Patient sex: M
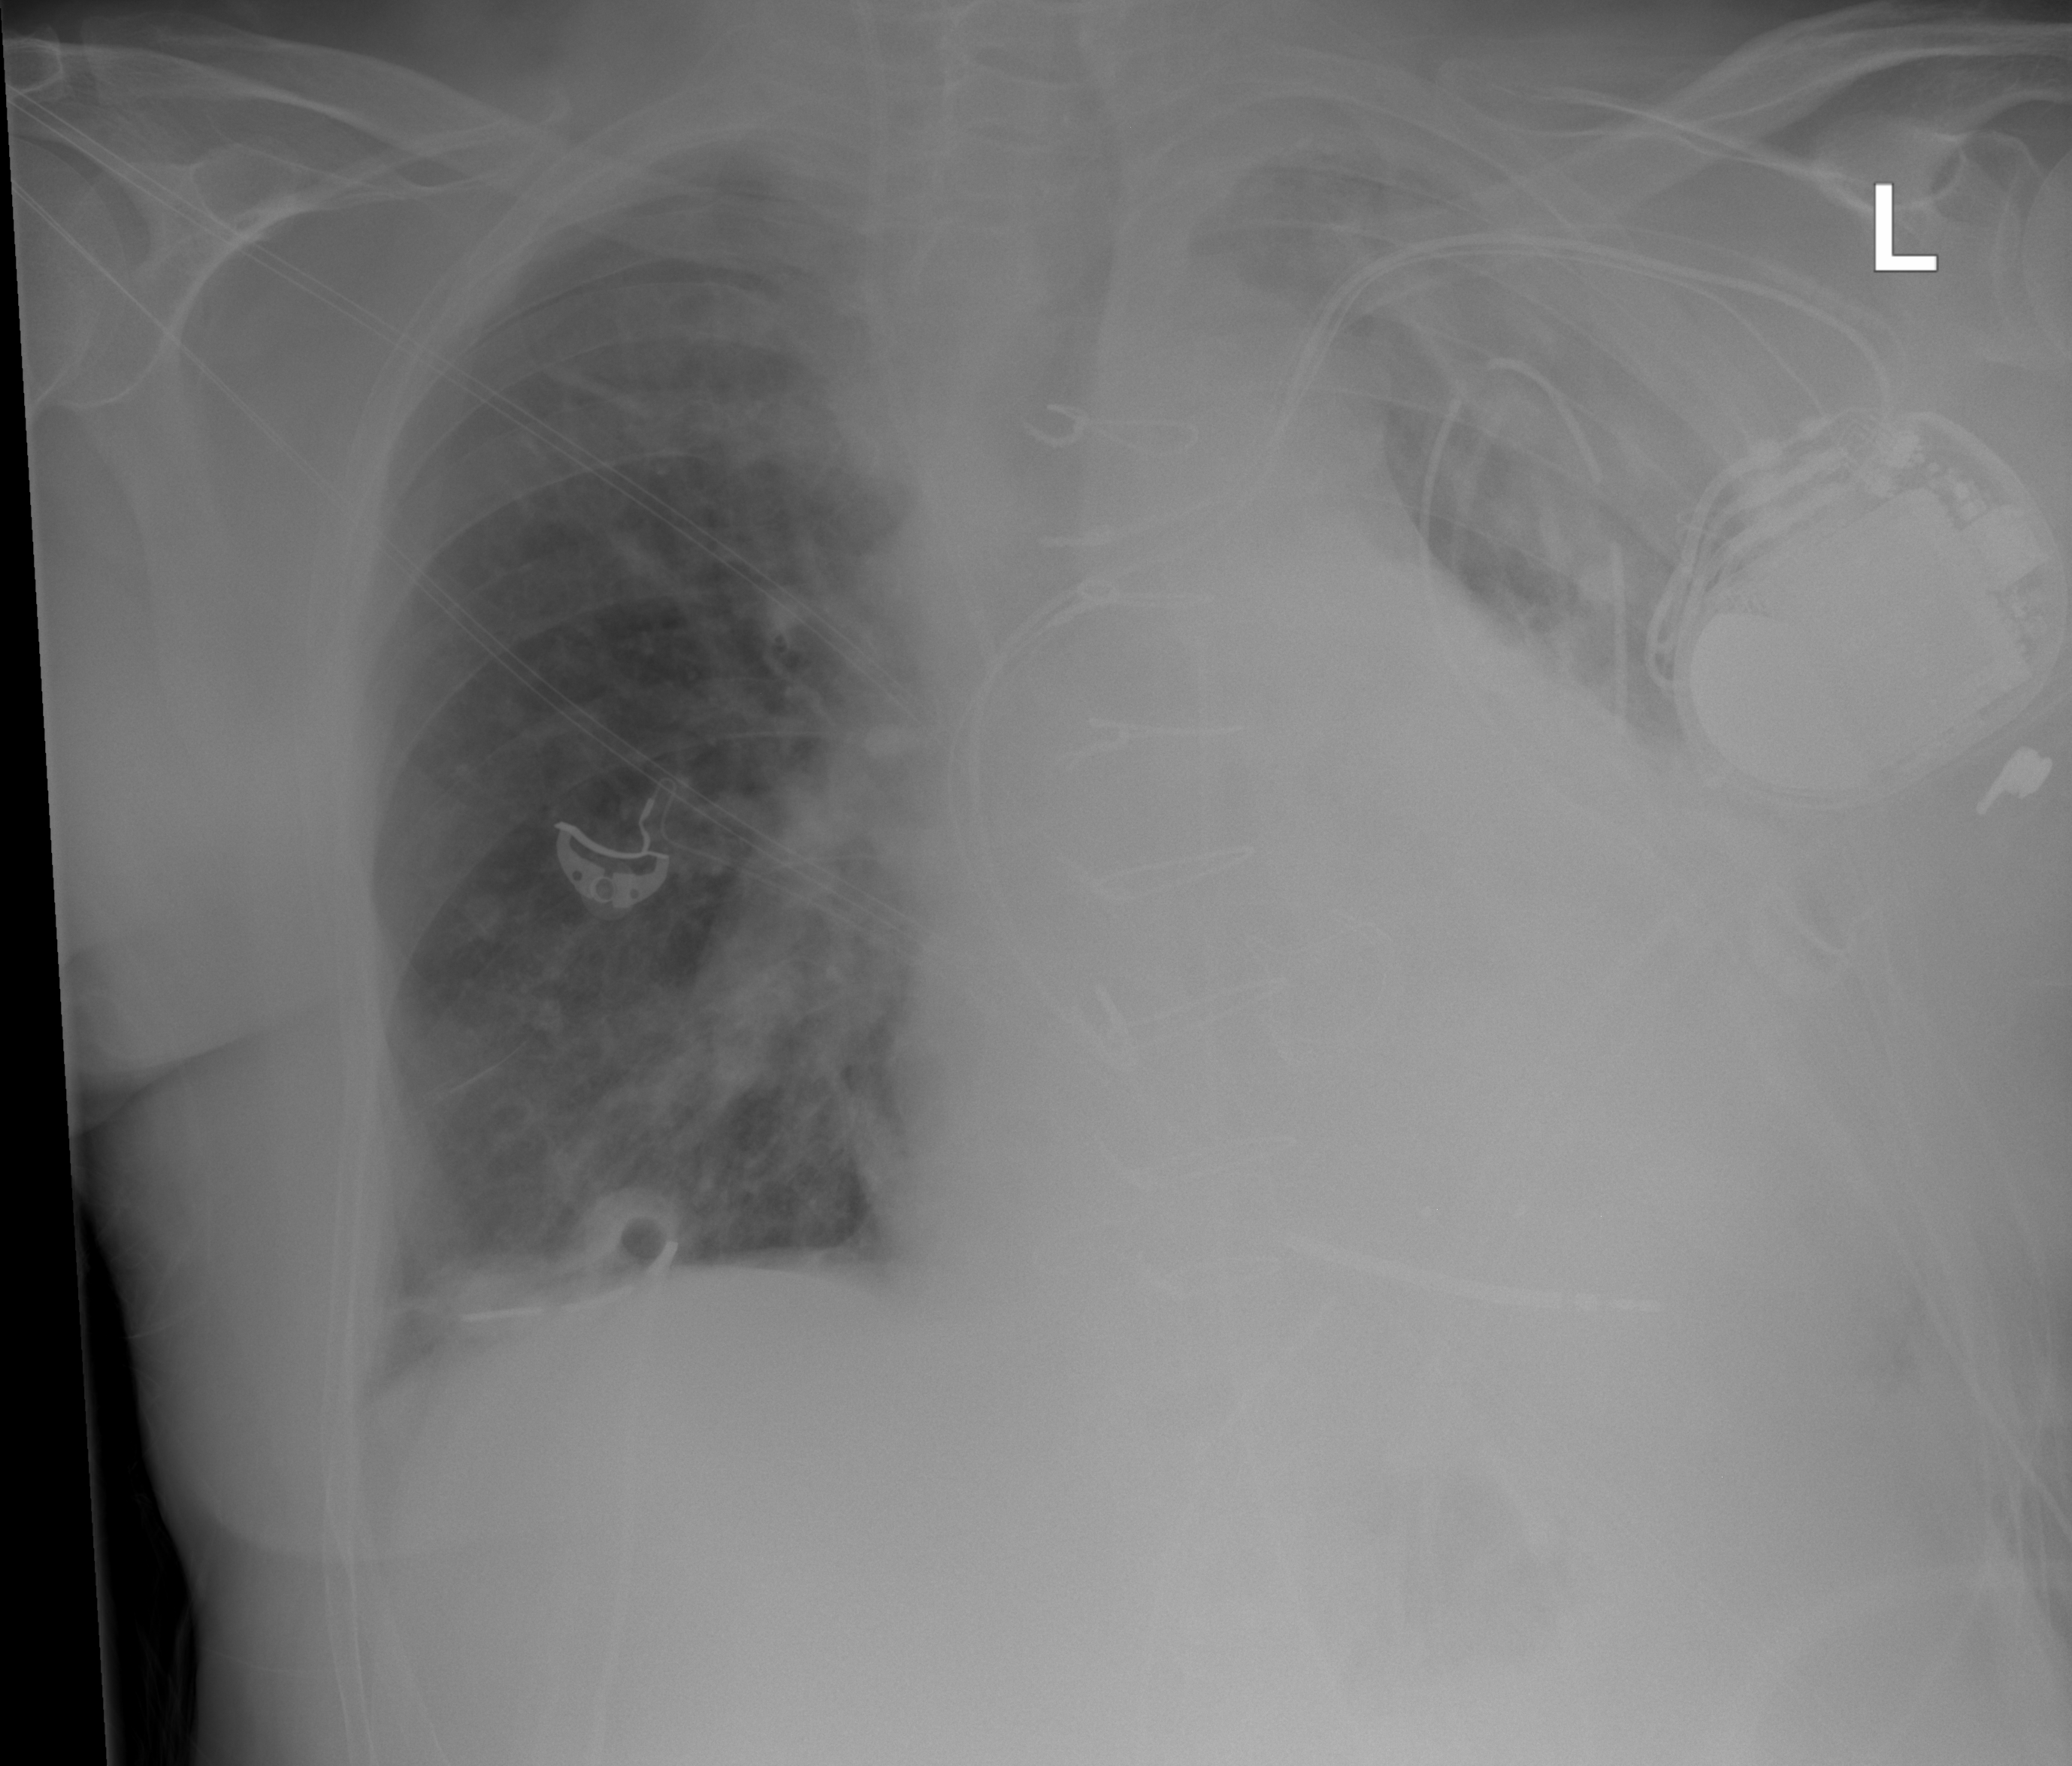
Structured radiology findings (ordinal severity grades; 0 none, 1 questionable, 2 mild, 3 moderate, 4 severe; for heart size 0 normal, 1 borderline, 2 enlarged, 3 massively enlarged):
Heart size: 0
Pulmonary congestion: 2
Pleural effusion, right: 0
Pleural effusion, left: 3
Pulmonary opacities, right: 0
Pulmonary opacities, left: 0
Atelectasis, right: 2
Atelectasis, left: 2